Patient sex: M
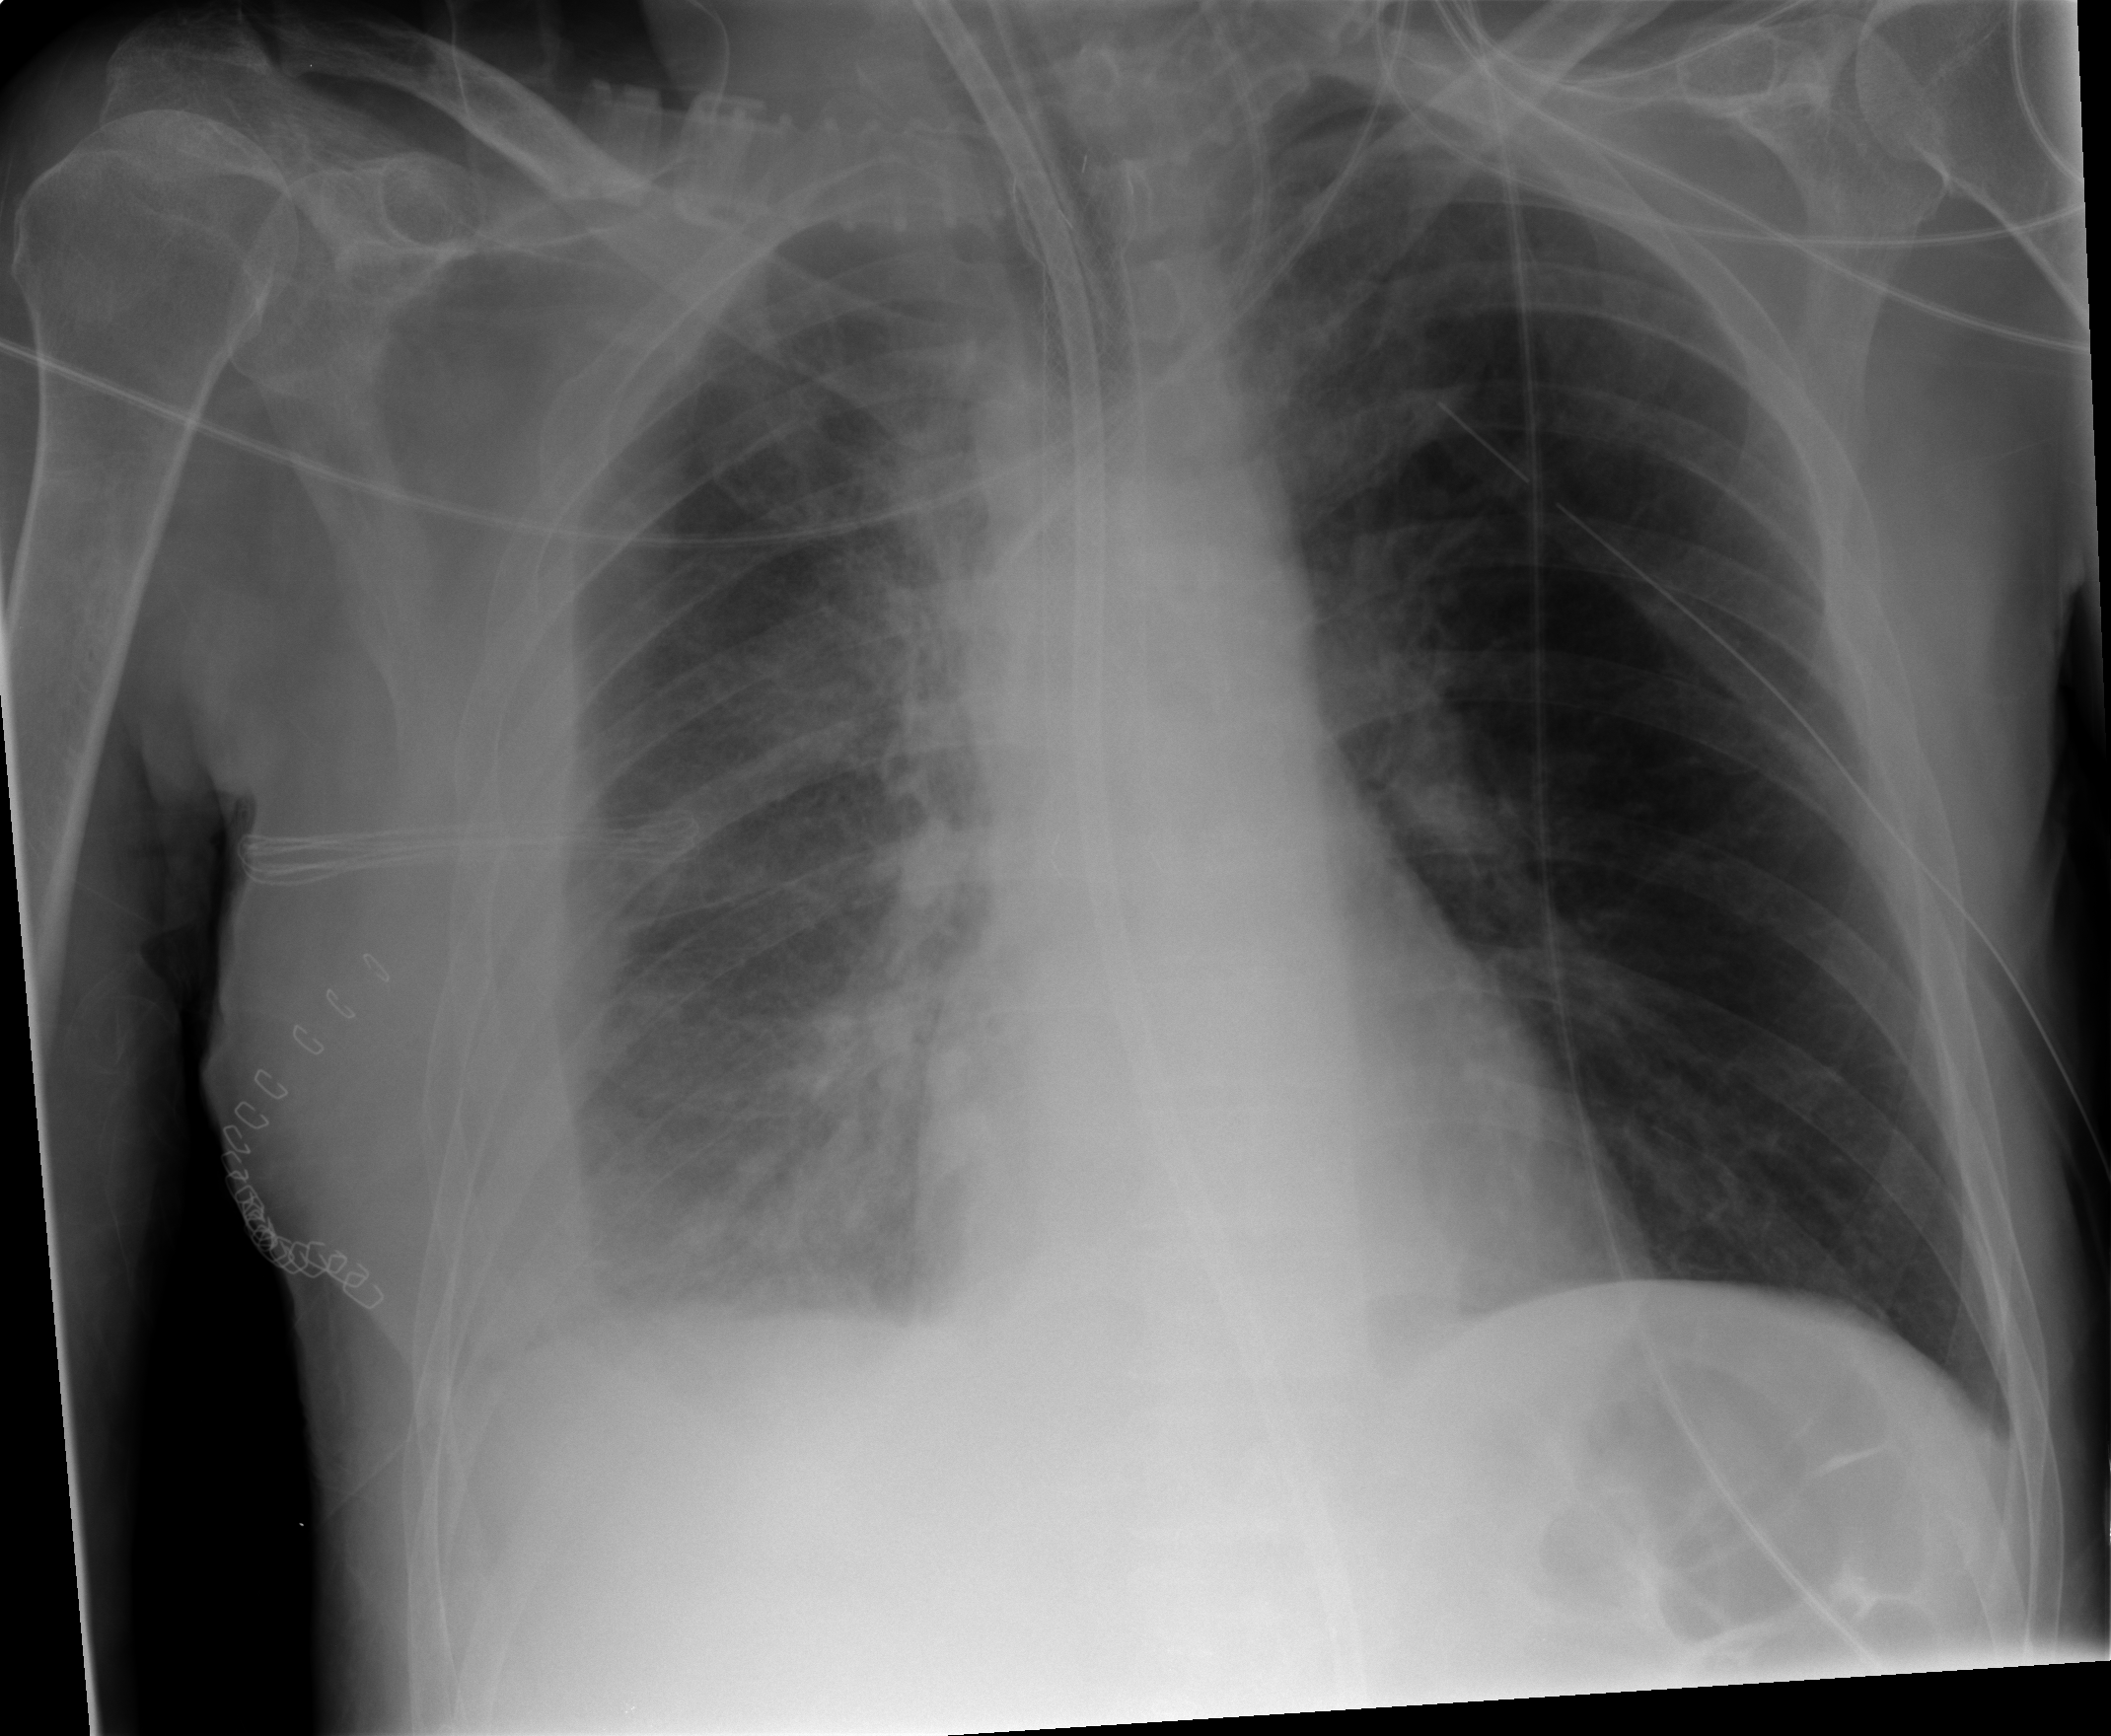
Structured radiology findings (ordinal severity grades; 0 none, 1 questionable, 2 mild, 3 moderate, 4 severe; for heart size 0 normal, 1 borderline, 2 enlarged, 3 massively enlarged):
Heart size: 0
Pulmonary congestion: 2
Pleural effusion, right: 3
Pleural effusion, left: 1
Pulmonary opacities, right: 1
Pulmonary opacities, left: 0
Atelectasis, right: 2
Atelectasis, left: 2